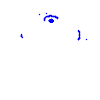
Particle: electron